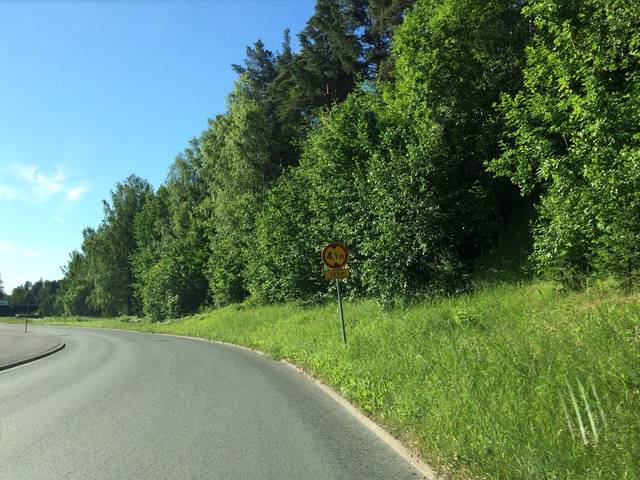
Region: Finland
Coordinates: 60.976, 24.466